Question: I am working on a project that I need to detect features on images using opencv.
I am using
'''
SURF detector;
SURF extractor;
BFMatcher matcher;
'''
for detection, extraction and matching points. It works well for some images, but fails on some other images.
For example, the system fails on this image:

Apparently, this image has some texture and the feature detector should detect them, but no feature is detected and consequently no match is generated.
How can I improve this feature detection?
Can I use any image processing technique for this?
Is there any other detector that I can use which help in this problem?
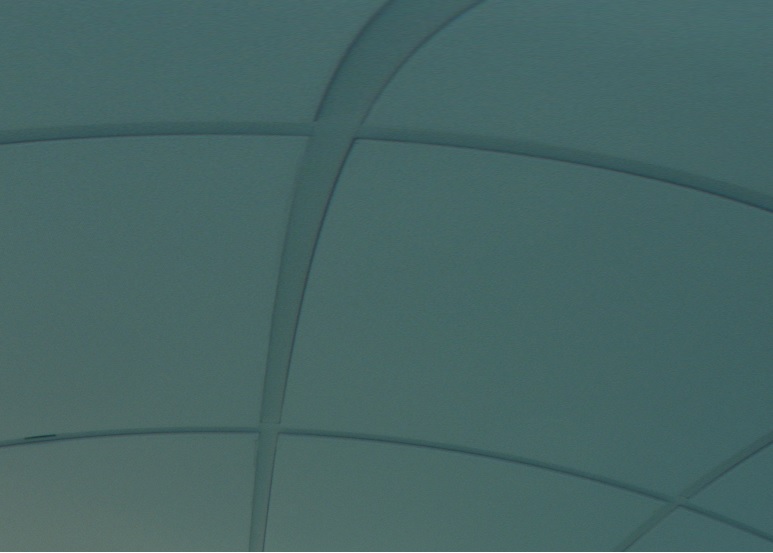
Answer: I haven't used SURF, but used ORB algorithm. And to improve feature detection I've experimented several filters. The best results I've obtained was with combination of filters Equalize Histogram and Fast Fourier Transform.
: It enhances meaningless detail and hides important but small high-contrast pixels, which are assumed as noise. Histogram equalization employs a monotonic, non-linear mapping which re-assigns the intensity values of pixels in the input image such that the output image contains a uniform distribution of intensities (i.e. a flat histogram)
: It decomposes the image into its sine and cosine components. The output of the transformation performed by this filter represents the image in the frequency domain, while the input image is the spatial domain equivalent. In the Fourier domain image, each point represents a particular frequency contained in the spatial domain image.
I'm not sure, but I think that in OpenCV there is no FFT filter, so probably you will need to use another library.
:
I have a code, but unfortunately it is in Java and not in C++. But if you will apply the same filters, the result will be the same. <URL> one.
: ImageJ code to apply FFT filter
'''
import ij.plugin.filter.FFTFilter;
...
FFTFilter fft = new FFTFilter();
ImageProcessor ip = new ColorProcessor(bufImage);
ImagePlus imgPlus = new ImagePlus();
imgPlus.setImage(bufImage);
try{
fft.setup(null, imgPlus);
}catch(Exception e){e.printStackTrace();}
fft.run(ip);
'''
: Here are examples of detected features before and after applying mentioned filters.
1. SURF without any filter:
2. SURF with EH + FFT:
3. ORB with EH + FFT:
As you can see with SURF algorithm, there are too many redundant information to perform matching. So I suggest you to use ORB algorithm. Also the advantages of ORB is that it is free to use, efficient and stable to image rotation and scale. You can also smooth the image before applying EH+FFT to detect features only on corners.
: I've also found useful information about FFT. According to <URL> recent question.